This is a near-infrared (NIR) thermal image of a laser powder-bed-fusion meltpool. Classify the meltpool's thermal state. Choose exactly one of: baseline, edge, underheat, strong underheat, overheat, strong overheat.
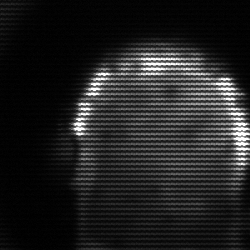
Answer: baseline